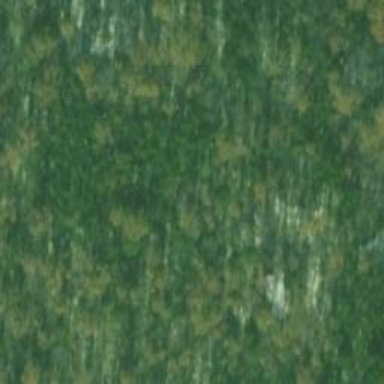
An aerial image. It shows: Evergreen needle-leaved woodland.